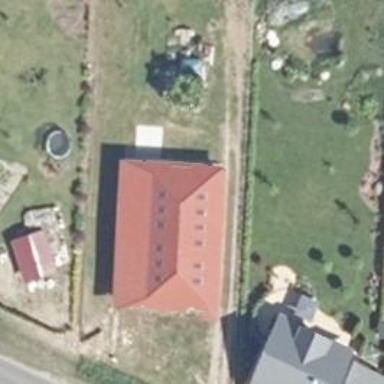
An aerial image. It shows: Simple house.